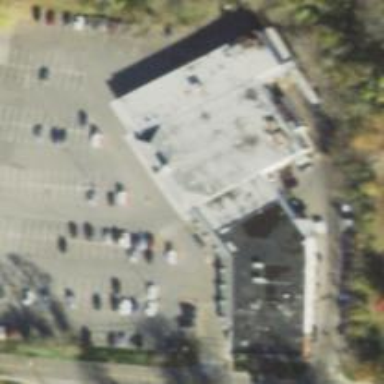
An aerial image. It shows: Supermarket.